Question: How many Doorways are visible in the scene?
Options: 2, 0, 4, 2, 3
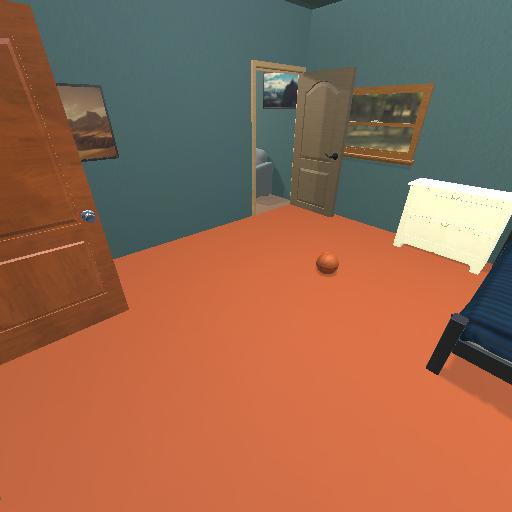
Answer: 2